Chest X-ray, PA view. Patient: 61 years old, sex M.
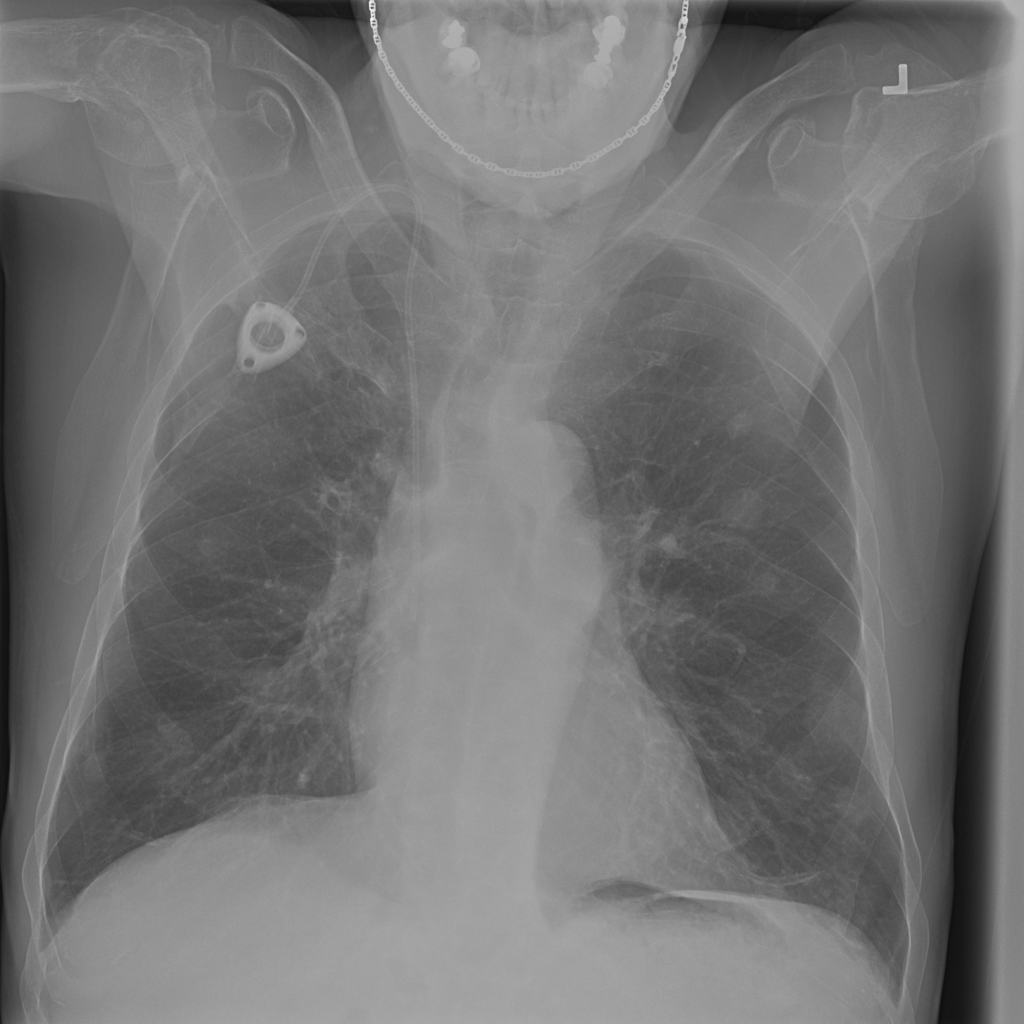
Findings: Consolidation, Nodule